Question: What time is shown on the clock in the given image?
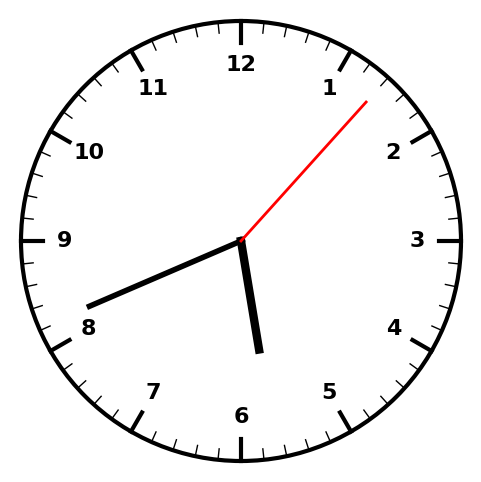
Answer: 05:41:07